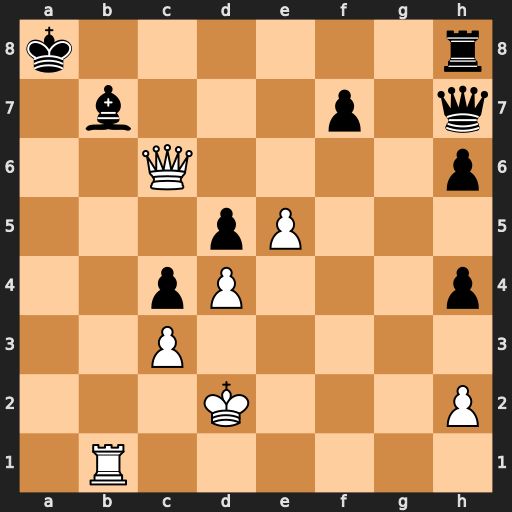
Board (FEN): k6r/1b3p1q/2Q4p/3pP3/2pP3p/2P5/3K3P/1R6
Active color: w
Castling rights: -
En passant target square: -
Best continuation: Qxb7#